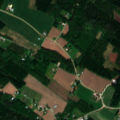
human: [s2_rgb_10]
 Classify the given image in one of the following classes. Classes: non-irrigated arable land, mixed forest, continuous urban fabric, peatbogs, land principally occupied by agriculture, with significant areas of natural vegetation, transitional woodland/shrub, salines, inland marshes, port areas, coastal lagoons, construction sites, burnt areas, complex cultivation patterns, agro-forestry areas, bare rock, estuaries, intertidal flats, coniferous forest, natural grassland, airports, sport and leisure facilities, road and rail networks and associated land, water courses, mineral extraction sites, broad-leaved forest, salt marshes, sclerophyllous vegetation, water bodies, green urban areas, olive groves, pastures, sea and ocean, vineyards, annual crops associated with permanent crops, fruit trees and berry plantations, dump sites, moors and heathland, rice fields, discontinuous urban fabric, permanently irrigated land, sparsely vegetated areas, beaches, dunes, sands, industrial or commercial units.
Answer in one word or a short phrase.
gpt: land principally occupied by agriculture, with significant areas of natural vegetation, broad-leaved forest, coniferous forest, mixed forest